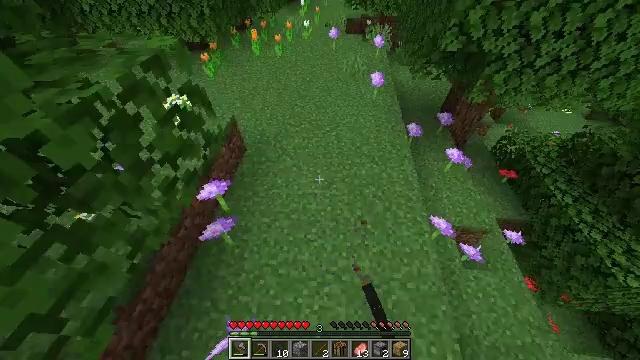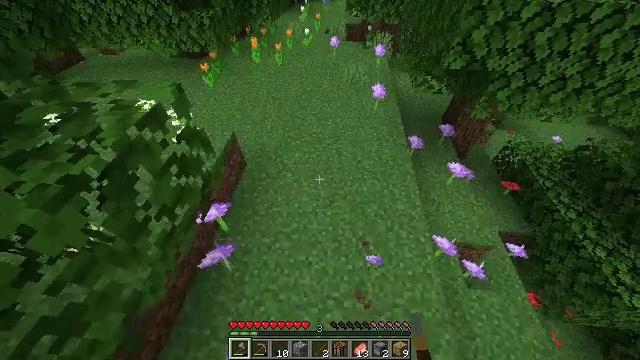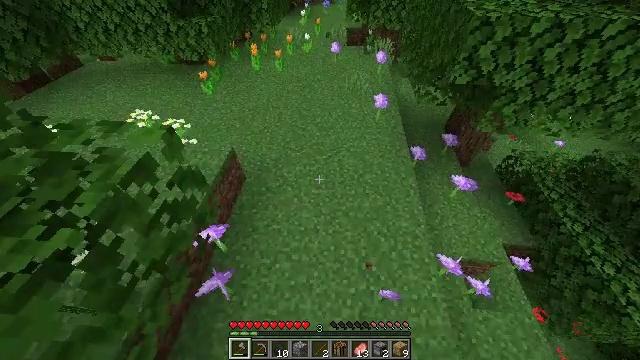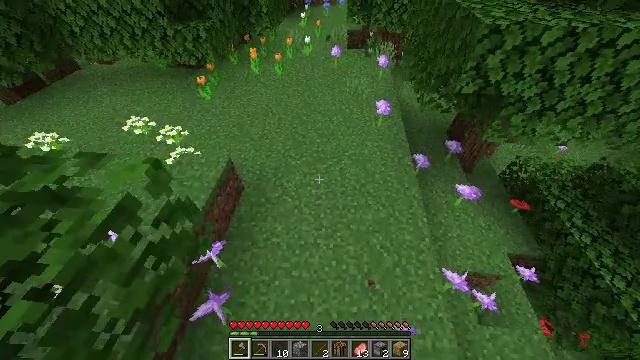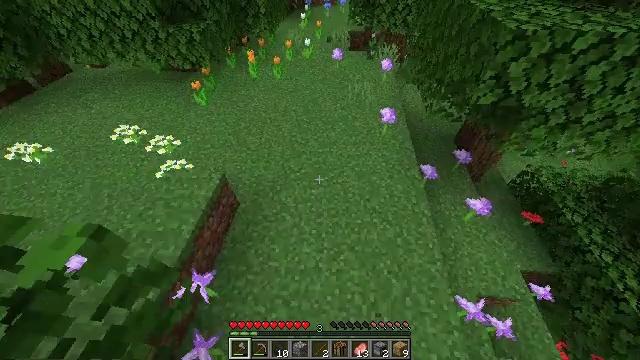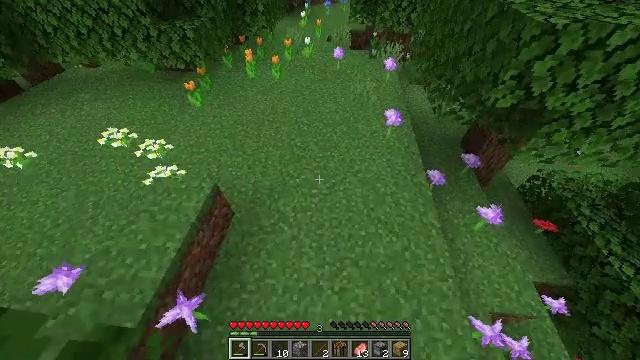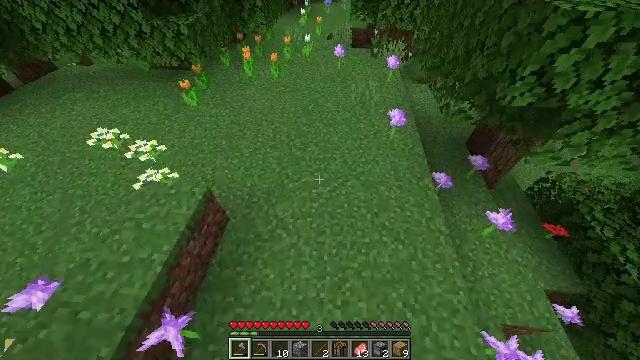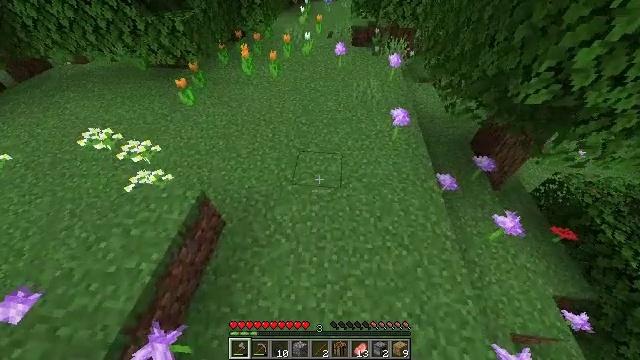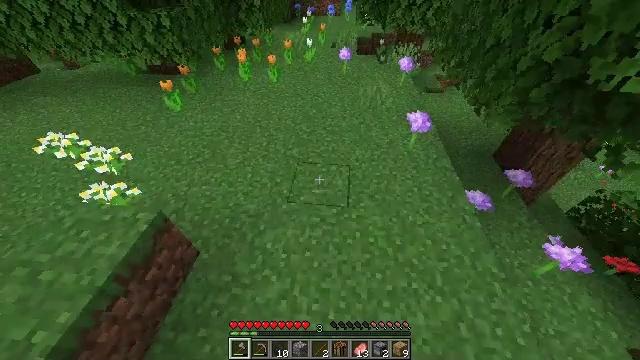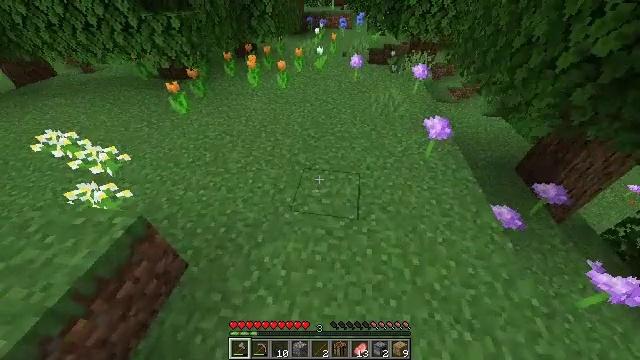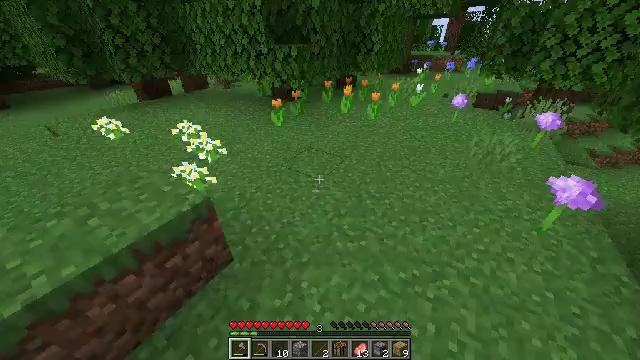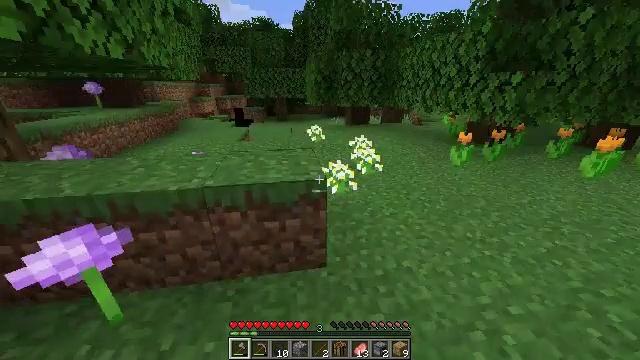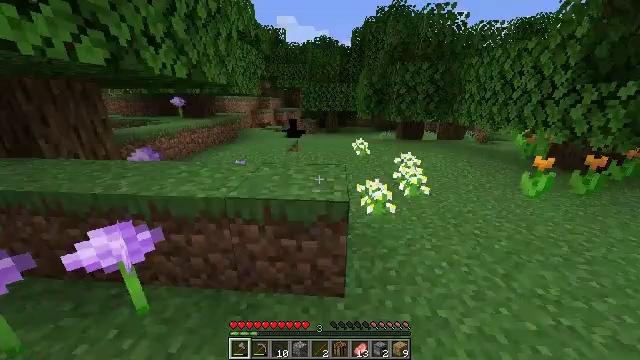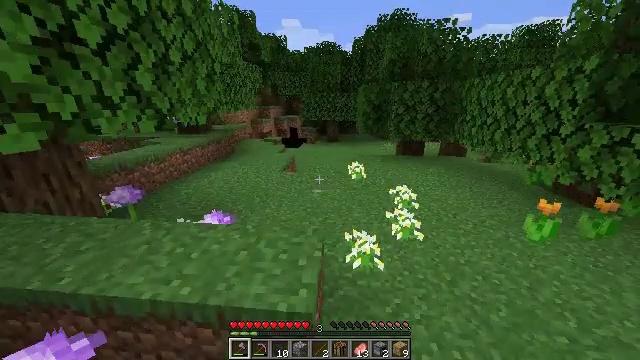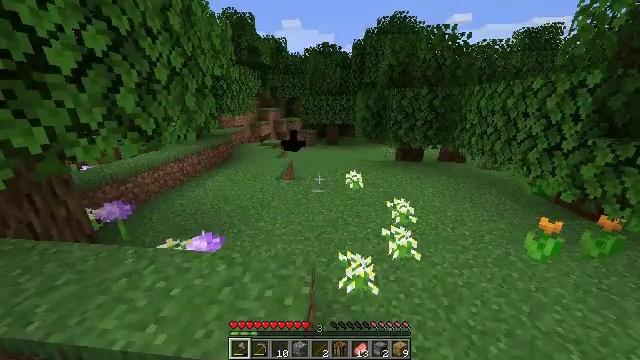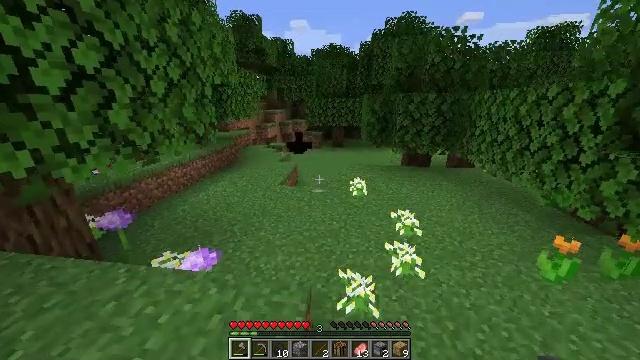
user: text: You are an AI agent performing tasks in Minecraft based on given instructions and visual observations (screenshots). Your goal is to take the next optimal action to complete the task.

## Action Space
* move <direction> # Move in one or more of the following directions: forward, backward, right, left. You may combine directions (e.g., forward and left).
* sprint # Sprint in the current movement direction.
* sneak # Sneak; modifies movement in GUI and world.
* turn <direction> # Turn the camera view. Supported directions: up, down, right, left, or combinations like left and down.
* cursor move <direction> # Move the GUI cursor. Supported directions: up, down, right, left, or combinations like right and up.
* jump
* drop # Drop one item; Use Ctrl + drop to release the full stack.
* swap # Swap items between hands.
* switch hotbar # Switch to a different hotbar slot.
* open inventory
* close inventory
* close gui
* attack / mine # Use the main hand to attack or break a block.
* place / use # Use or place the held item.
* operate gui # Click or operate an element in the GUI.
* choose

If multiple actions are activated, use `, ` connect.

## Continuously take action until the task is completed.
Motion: motion action
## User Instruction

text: Collect the red tulip for decoration.
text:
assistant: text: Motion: move forward, sprint, jump
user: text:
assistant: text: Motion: move forward, sprint, jump
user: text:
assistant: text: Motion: move forward, sprint, jump
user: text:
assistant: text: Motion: move forward, sprint, jump
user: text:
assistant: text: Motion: move forward, sprint, jump
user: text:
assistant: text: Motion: move forward, sprint, jump
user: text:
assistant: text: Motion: move forward, sprint, jump
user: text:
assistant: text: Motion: move forward, sprint, turn up, jump
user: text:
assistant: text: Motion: move forward, sprint, turn left and up, jump
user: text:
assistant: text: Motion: move forward, sprint, turn left and up, jump
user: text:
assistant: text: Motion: move forward, sprint, turn left and up, jump
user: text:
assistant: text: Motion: move forward, sprint, turn left and up, jump
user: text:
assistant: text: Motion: move forward, sprint, turn left, jump
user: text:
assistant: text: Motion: move forward, sprint, jump
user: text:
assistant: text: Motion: move forward, sprint, turn left, jump
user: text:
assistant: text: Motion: move forward, sprint, turn left, jump
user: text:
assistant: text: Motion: move forward, sprint, turn left and down, jump
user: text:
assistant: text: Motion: move forward, sprint, turn left, jump
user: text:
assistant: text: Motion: move forward, sprint, jump
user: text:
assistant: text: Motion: move forward, sprint, jump
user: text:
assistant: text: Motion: move forward, sprint, jump
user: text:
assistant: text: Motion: move forward, sprint, jump
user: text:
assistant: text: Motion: move forward, sprint, jump
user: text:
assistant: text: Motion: move forward, sprint, jump
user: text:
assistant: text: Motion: move forward, sprint, jump
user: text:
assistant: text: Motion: move forward, sprint, turn left and down, jump
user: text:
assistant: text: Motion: move forward, sprint, turn left, jump
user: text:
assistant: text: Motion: move forward, sprint, turn left, jump
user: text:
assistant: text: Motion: move forward, sprint, turn left, jump
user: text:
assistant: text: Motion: move forward, sprint, turn left and up, jump